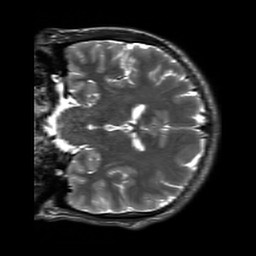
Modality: T2w
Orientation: coronal
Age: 21
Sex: male
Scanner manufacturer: siemens
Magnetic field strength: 3 T
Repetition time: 8.53 s
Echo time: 0.091 s